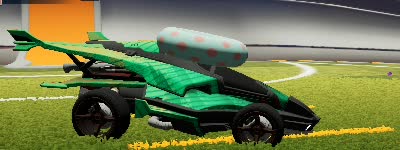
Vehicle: aftershock